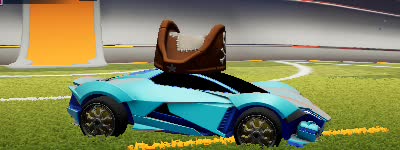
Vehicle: werewolf